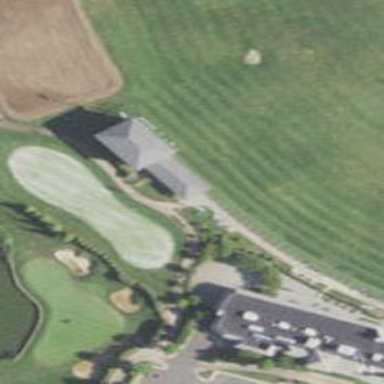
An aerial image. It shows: Green golf area with grass land use.